Question: I am making a program that can write in Bengali (a virtual keyboard) or in English. Everything was perfect until I started programming the printing. The user should be able to select any text and change the font and color. Because every character could be different, I need to print character by character. Here is my code:
'''
private void printToolStripMenuItem_Click(object sender, EventArgs e)
{
PrintDialog print = new PrintDialog();
doc = new System.Drawing.Printing.PrintDocument();
print.Document = doc;
doc.PrintPage += new System.Drawing.Printing.PrintPageEventHandler(printDoc);
if (print.ShowDialog() == DialogResult.OK)
{
doc.Print();
}
}
private void printDoc(object sender, System.Drawing.Printing.PrintPageEventArgs e)
{
System.IO.StringReader reader = new System.IO.StringReader(richTextBox1.Text);
float linesPerPage = 0;
float yPosition = 0;
int count = 0;
float leftMargin = e.MarginBounds.Left;
float rightMargin = e.MarginBounds.Right;
float topMargin = e.MarginBounds.Top;
string line = null;
Font printFont = this.richTextBox1.Font;
SolidBrush printBrush = new SolidBrush(Color.Black);
int charpos = 0;
int xPosition = (int)leftMargin;
linesPerPage = e.MarginBounds.Height / printFont.GetHeight(e.Graphics);
while (count < linesPerPage && ((line = reader.ReadLine()) != null))
{
xPosition = (int)leftMargin;
yPosition = topMargin + (count * printFont.GetHeight(e.Graphics));
count++;
for (int i = 0; i < line.Length; i++)
{
richTextBox1.Select(charpos, 1);
if ((xPosition + ((int)e.Graphics.MeasureString(richTextBox1.SelectedText, richTextBox1.SelectionFont).Width)) > rightMargin)
{
count++;
if (!(count < linesPerPage))
{
break;
}
xPosition = (int)leftMargin;
yPosition = topMargin + (count * printFont.GetHeight(e.Graphics));
}
printBrush = new SolidBrush(richTextBox1.SelectionColor);
e.Graphics.DrawString(richTextBox1.SelectedText, richTextBox1.SelectionFont, printBrush, new PointF(xPosition, yPosition));
xPosition += ((int)e.Graphics.MeasureString(richTextBox1.SelectedText, richTextBox1.SelectionFont).Width);
charpos++;
}
}
if (line != null)
{
e.HasMorePages = true;
}
else
{
e.HasMorePages = false;
printBrush.Dispose();
}
}
'''
However, when I get a print preview, it shows a space between each of the the characters:

I think this is because 'e.Graphics.MeasureString()' is not giving me the tightest bounding box possible, or it's not giving me the exact width of the character as specified by the font. I'm quite new to C# Anyone know of a way to get the exact width of a character? It's been stumping me for a long time.
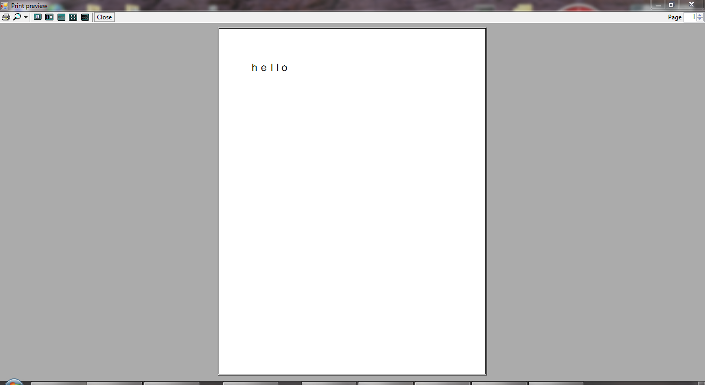
Answer: GOT IT. Finally. You need to use 'e.Graphics.MeasureString()' after all. Just another overload of it. Use this:
'''
e.Graphics.MeasureString(richTextBox1.SelectedText, richTextBox1.SelectionFont, new PointF(xPosition, yPosition), StringFormat.GenericTypographic).Width;
'''
To remove the space you need to pass StringFormat.GenericTypographic. Hope it helps. (you can use my code for printing text with different color and text if you replace 'e.Graphics.MeasureString(string, Font)' with the above).